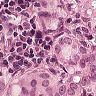
Metastatic tissue present: yes